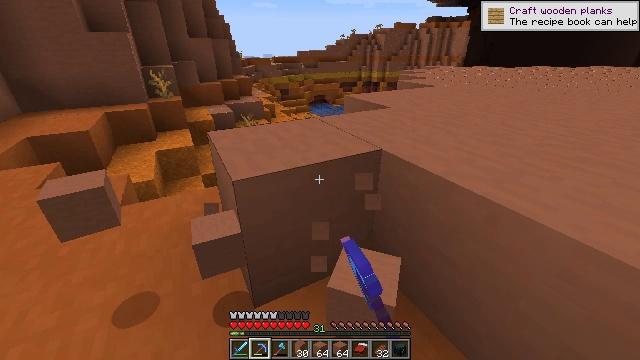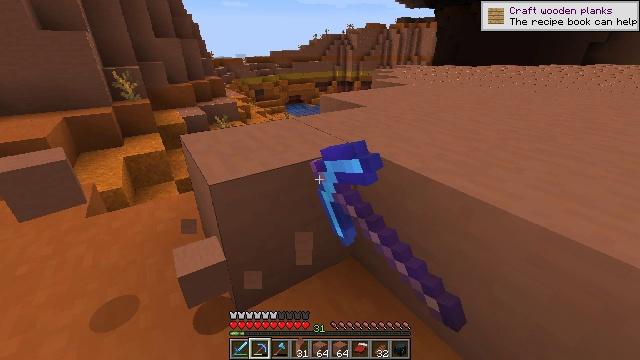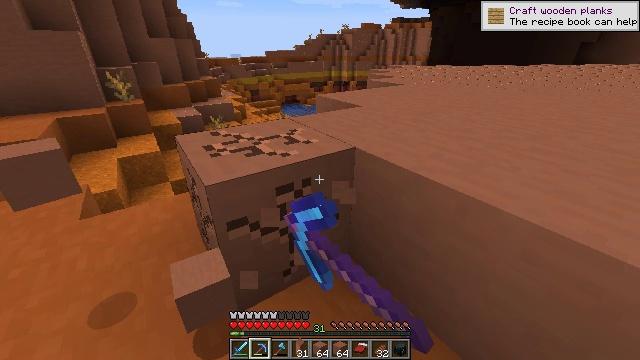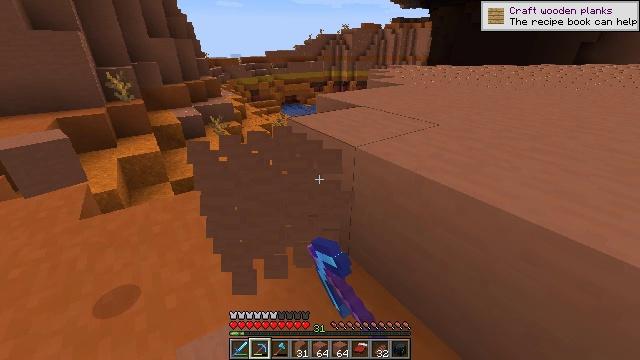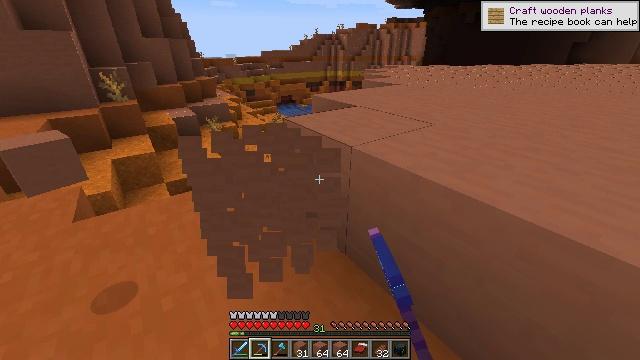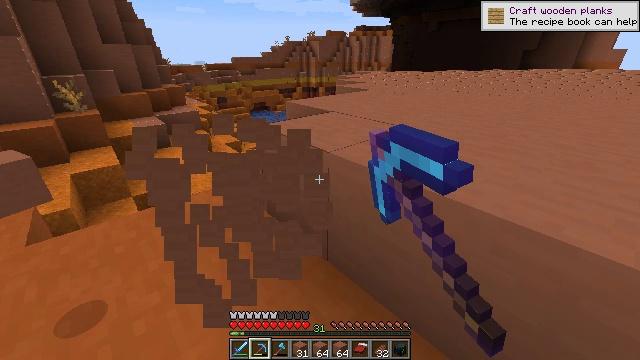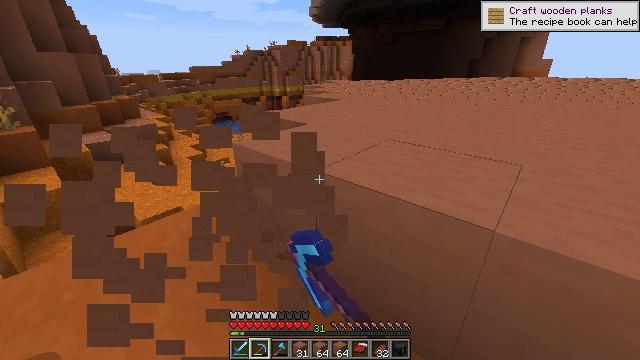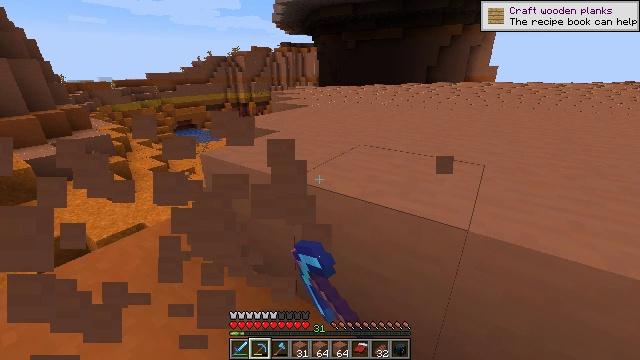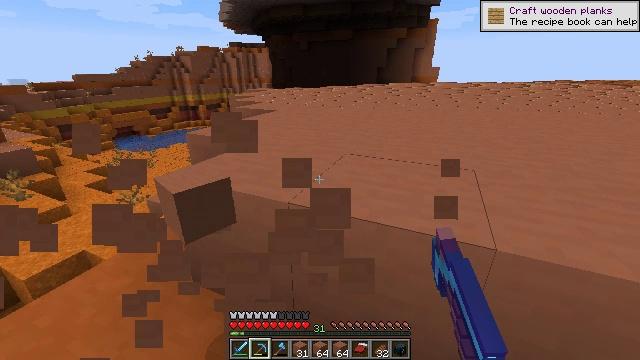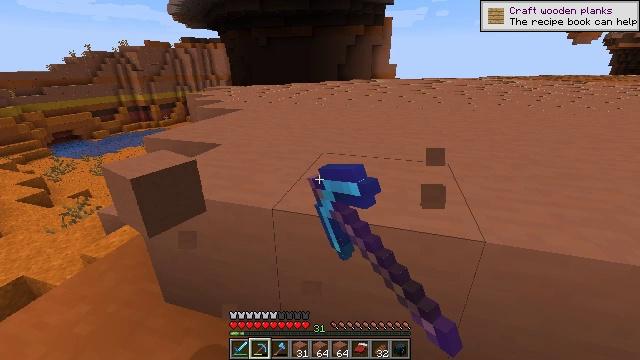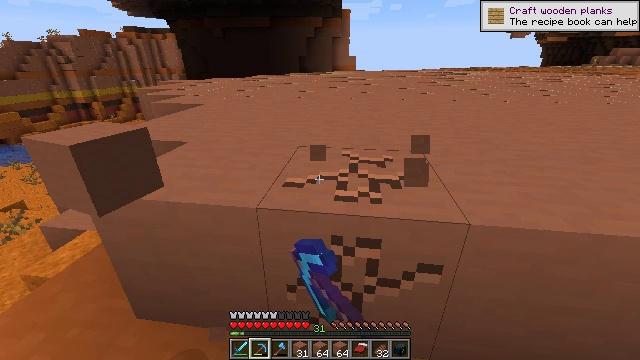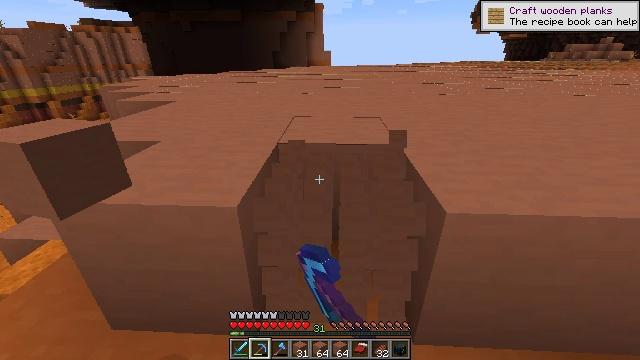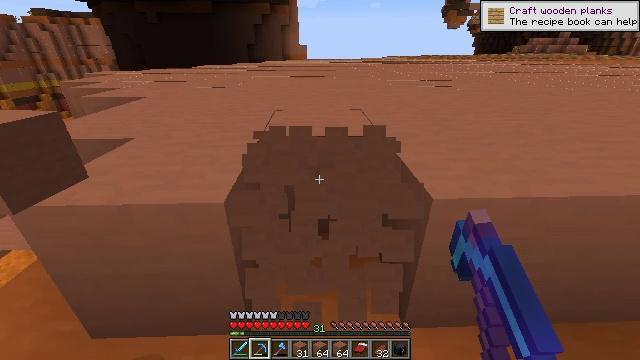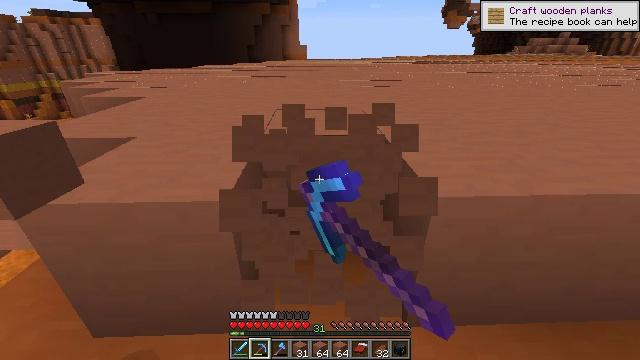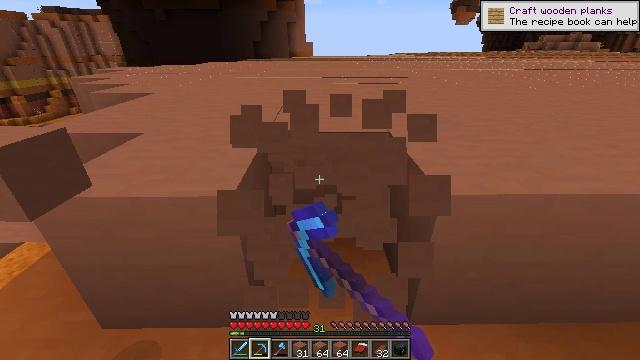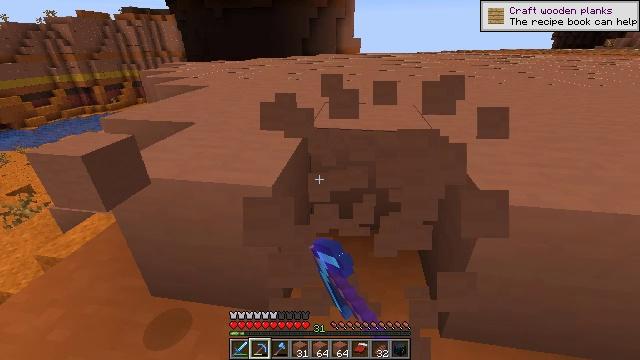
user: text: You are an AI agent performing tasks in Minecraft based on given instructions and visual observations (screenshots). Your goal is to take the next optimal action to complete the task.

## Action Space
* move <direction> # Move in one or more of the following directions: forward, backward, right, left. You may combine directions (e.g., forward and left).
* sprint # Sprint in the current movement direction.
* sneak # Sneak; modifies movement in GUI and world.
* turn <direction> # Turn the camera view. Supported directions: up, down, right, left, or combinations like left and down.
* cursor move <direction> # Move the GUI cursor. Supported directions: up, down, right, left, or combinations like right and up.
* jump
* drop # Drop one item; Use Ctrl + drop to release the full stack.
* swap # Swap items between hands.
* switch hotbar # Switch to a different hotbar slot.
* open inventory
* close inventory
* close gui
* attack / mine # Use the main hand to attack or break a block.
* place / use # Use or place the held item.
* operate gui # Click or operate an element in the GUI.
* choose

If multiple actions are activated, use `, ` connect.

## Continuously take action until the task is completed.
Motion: motion action
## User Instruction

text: Harvest terracotta for building.
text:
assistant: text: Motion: turn right, attack / mine
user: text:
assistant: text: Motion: attack / mine
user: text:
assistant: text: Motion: attack / mine
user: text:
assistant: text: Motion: attack / mine
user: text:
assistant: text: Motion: move forward and move left, turn right and up, attack / mine
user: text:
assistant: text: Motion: move forward and move left, turn right and up, attack / mine
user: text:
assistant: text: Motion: move forward and move left, turn right and up, attack / mine
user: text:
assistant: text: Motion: move forward and move left, turn right, attack / mine
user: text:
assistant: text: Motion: turn right, attack / mine
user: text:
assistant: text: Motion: turn right and down, attack / mine
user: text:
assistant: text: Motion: turn right, attack / mine
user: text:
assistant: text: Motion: turn right and down, attack / mine
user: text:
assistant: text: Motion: attack / mine
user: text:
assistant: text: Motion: turn left, attack / mine
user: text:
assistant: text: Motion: turn left, attack / mine
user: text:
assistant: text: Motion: turn left, attack / mine
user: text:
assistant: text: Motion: turn left and up, attack / mine
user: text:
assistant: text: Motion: turn left, attack / mine
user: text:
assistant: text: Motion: attack / mine
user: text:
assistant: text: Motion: attack / mine
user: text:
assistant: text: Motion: move forward, attack / mine
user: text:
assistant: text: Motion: move forward, turn right, attack / mine
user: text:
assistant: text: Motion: move forward, turn right, attack / mine
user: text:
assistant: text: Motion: move forward, turn right, attack / mine
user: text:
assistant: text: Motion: attack / mine
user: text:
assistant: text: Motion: attack / mine
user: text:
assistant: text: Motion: attack / mine
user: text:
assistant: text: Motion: turn left, attack / mine
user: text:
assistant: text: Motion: turn left, attack / mine
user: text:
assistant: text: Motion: move forward and move left, attack / mine